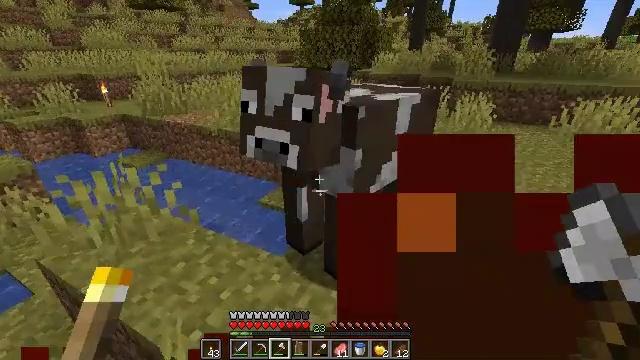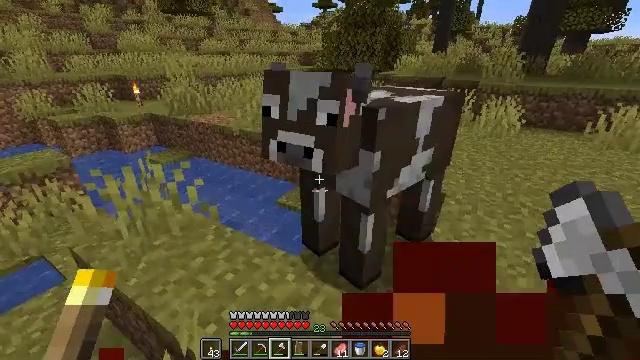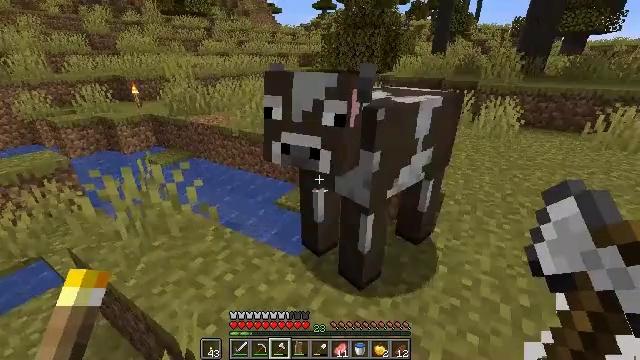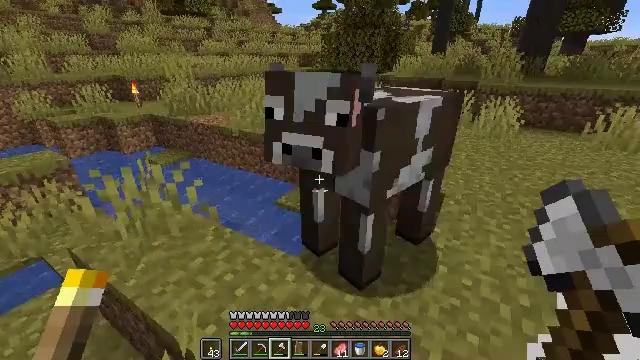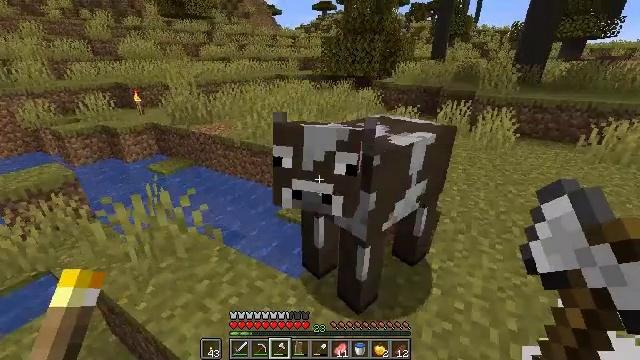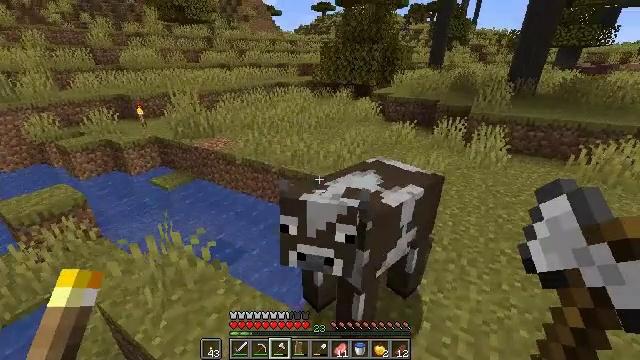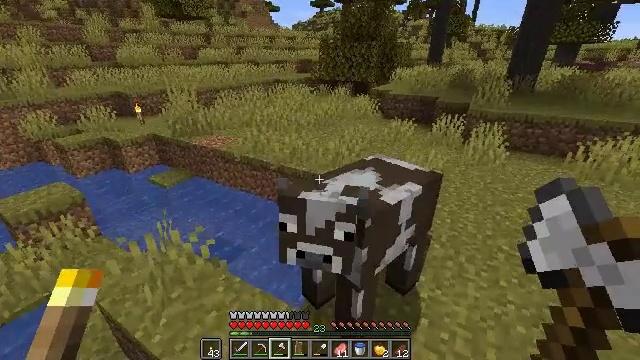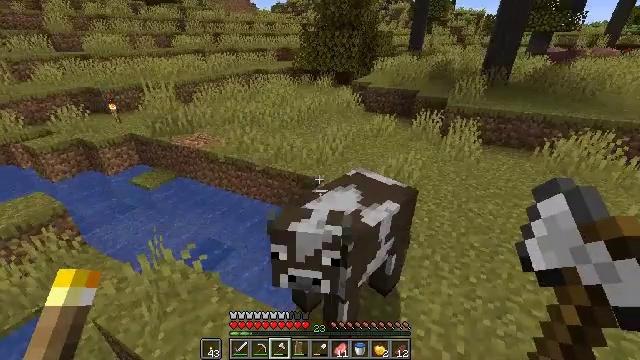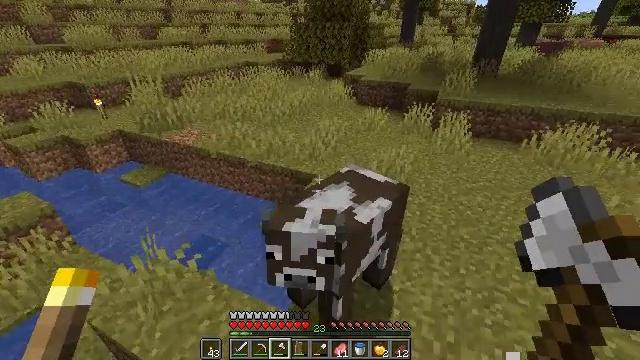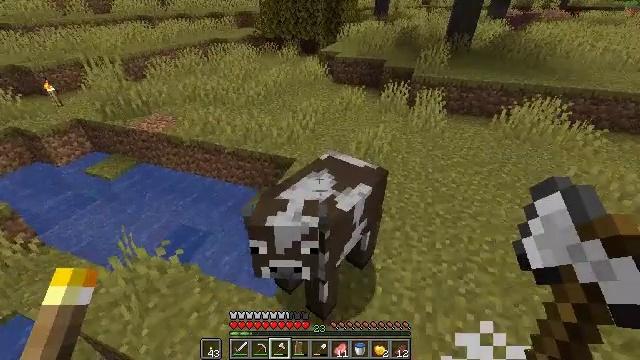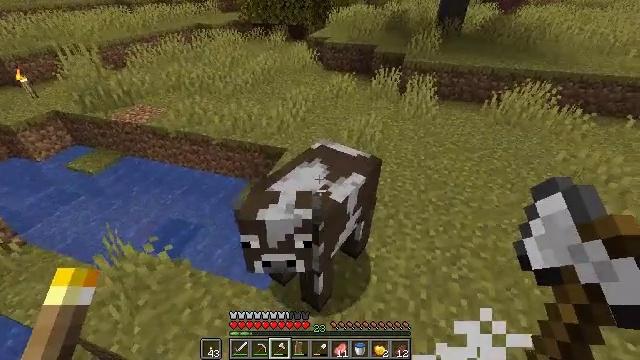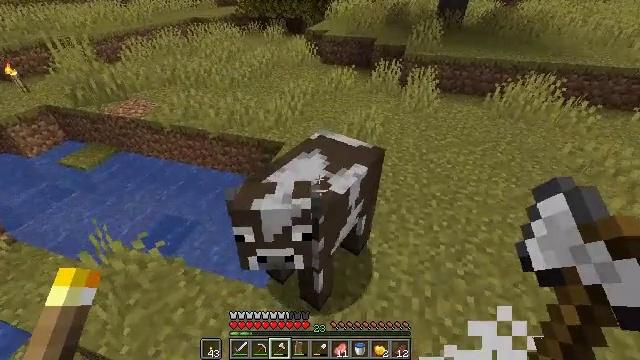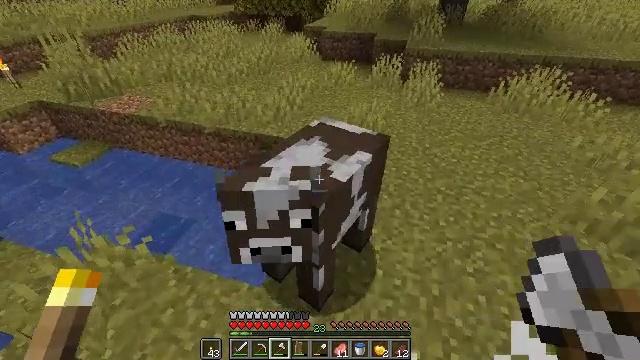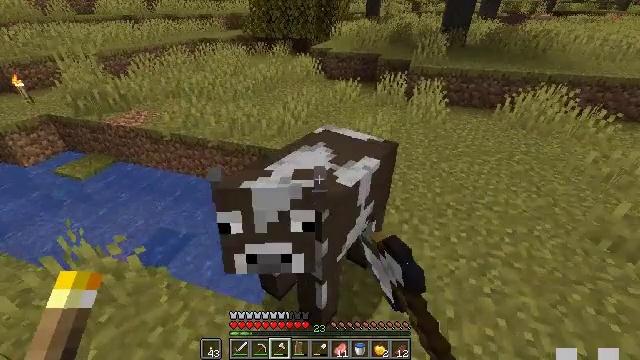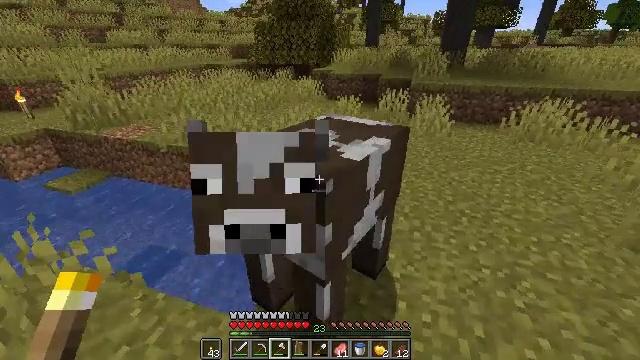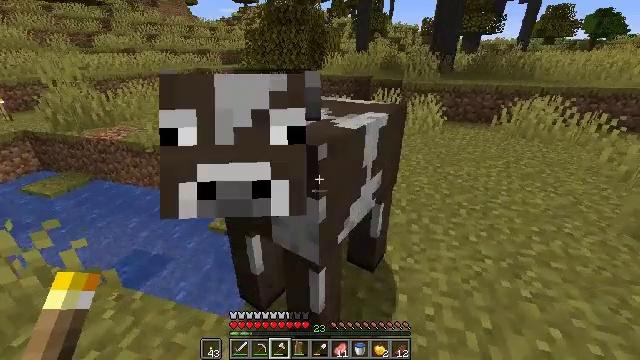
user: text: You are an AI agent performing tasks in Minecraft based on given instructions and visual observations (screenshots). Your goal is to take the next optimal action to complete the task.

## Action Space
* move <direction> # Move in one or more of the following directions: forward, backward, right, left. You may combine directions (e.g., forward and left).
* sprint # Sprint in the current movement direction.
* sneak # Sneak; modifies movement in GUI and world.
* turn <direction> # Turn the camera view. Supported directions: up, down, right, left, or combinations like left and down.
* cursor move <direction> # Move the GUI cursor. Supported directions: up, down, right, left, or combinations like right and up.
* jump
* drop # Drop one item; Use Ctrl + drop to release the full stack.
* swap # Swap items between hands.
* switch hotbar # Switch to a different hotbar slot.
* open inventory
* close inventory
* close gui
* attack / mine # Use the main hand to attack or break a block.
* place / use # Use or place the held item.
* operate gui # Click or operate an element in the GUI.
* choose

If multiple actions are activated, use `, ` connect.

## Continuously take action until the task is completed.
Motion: motion action
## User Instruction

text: Hunt animals.
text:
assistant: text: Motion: turn left
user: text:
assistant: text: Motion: no_op
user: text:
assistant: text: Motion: no_op
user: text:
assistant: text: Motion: jump
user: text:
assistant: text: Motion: jump
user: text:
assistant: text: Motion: jump
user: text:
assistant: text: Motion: move forward, turn right and down, jump
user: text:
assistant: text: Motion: move forward, turn right and down, jump
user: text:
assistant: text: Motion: move forward, turn right and down
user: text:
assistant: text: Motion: move forward, turn right and down
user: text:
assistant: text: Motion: move forward
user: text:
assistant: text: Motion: attack / mine
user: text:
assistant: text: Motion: turn left and up, attack / mine
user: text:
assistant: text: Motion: turn up, attack / mine
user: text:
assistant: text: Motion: turn right and up
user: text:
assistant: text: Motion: turn right and up
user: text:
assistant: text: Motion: turn up
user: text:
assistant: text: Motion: turn up
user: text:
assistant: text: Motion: move forward
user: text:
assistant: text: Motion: move forward
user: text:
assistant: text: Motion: move forward
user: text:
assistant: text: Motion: move forward
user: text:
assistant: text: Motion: move forward, turn right and down
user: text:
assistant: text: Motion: move forward, turn right and down
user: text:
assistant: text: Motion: move forward, turn right
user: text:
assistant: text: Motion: move forward
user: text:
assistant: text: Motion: move forward, turn right
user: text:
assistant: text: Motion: turn right
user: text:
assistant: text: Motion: turn right and up
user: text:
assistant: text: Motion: move forward, sprint, turn right and up